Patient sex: M
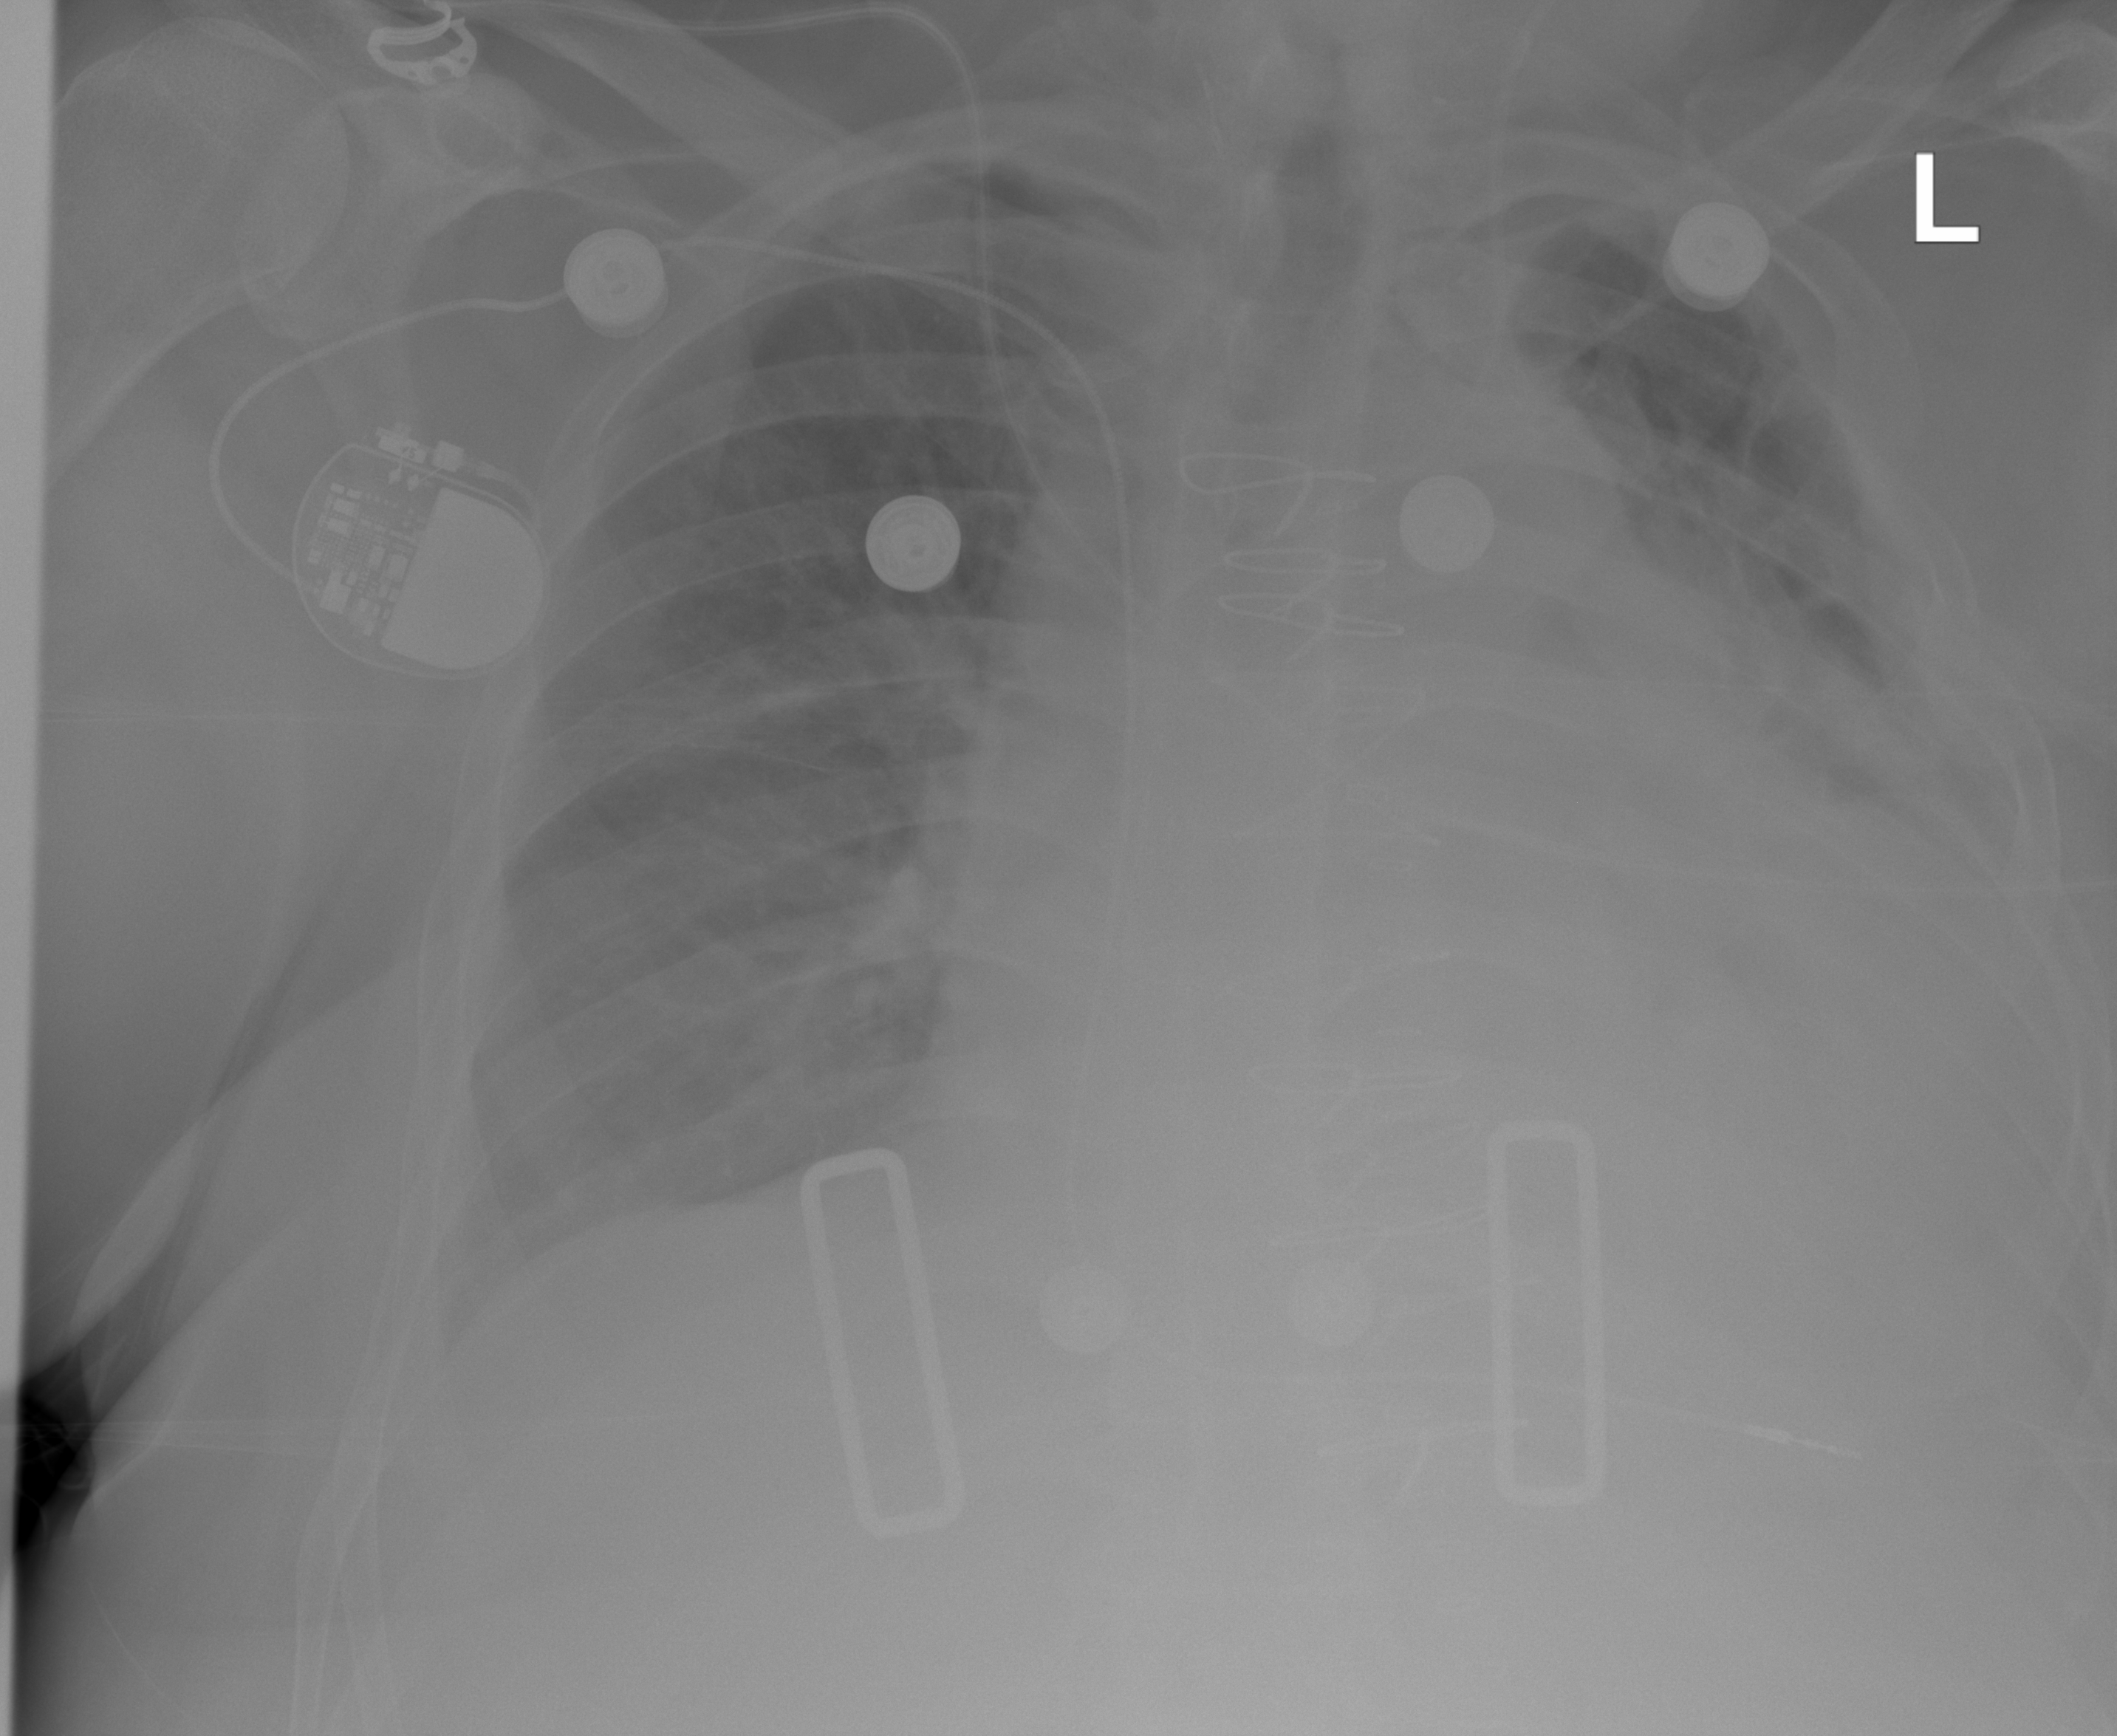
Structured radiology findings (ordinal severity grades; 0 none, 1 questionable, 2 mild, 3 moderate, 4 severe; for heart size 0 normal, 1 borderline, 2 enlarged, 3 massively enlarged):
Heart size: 2
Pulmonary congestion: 2
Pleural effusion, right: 2
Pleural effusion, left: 3
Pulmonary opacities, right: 0
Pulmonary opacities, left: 2
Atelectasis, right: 2
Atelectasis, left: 3